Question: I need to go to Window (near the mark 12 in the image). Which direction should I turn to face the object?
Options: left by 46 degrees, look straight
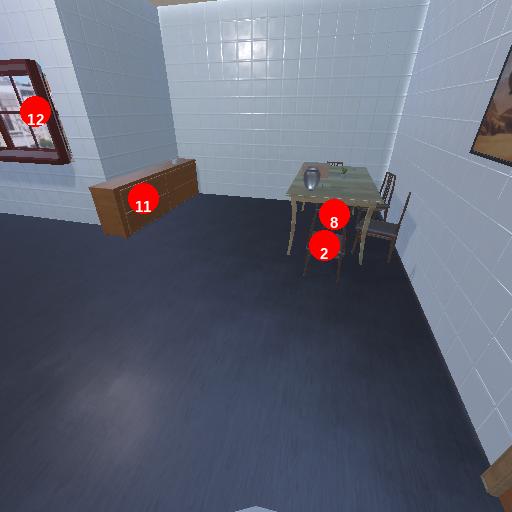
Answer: left by 46 degrees